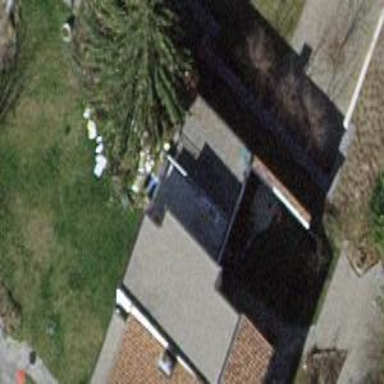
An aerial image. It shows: View of roof of building.